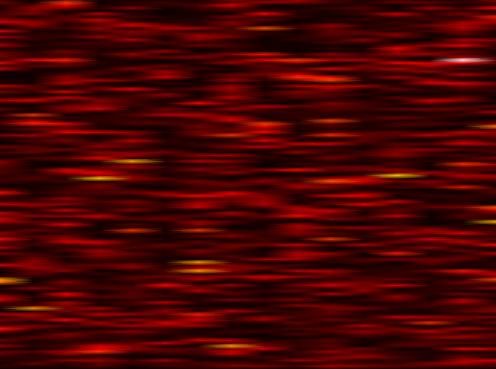
Label: OFDM